Question: I got this error when starting up TortoiseGit:

> Could not get all refs.
libgit2 returned: Refspec 'refs/heads/origin/HEAD' not found
While annoying, it does not prevent me from using TortoiseGit. However, I'd like to make it go away, because it is, well, . How do I fix this?
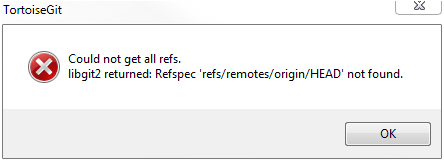
Answer: ## Updated Answer
So it turns out that, for the purpose of updating of which branch '<remote>/HEAD' points to, you can have git automatically fetch that information from the remote and set it locally for you, instead of having to manually set it with 'git symbolic-ref' like in my old solution below:
'''
git remote set-head <remote> --auto
# Or shorter
git remote set-head <remote> -a
'''
Note that this command . For that, you'll probably need to <URL>, if you have access to it.
- <URL>
## Old Answer
The problem that the error message refers to is that apparently libgit2 is trying to read the remote default branch pointed to by 'refs/remotes/origin/HEAD', but the remote branch doesn't exist, thus the error.
Using 'git branch -a', my local repo thinks that 'origin/develop' is the remote default branch:
'''
remotes/origin/HEAD -> origin/develop
'''
At one point 'origin/develop' was indeed the default branch in my 'origin' repo on GitHub, but it isn't any longer, the 'master' branch is. The 'develop' branch was deleted from 'origin' since it was no longer needed.
So I fixed this by manually updating the local reference 'origin/HEAD' to point to the new default branch on 'origin':
'''
git symbolic-ref refs/remotes/origin/HEAD refs/remotes/origin/master
'''
Or if I wanted to also add a message to the reflog for 'refs/remotes/origin/HEAD':
'''
git symbolic-ref -m "Update to new remote default branch" refs/remotes/origin/HEAD refs/remotes/origin/master
'''
This resolved the issue. See also:
1. Documentation for git symbolic-ref.
2. Git: Correct way to change Active Branch in a bare repository?.
3. How do I change a Git remote HEAD to point to something besides "master".